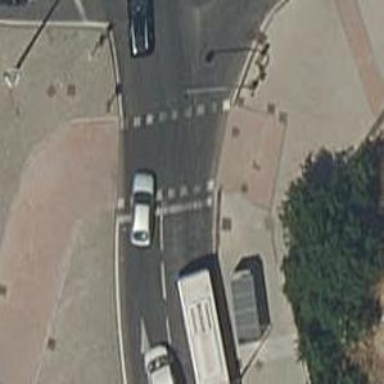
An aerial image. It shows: Road with traffic signals and zebra crossing with traffic signals.